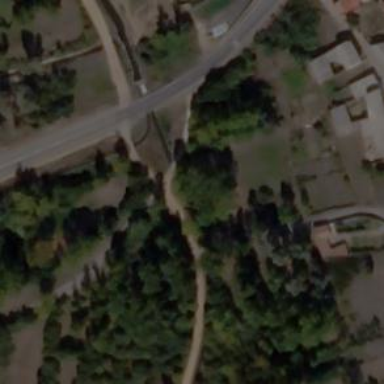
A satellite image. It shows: Unclassified road with bridge.